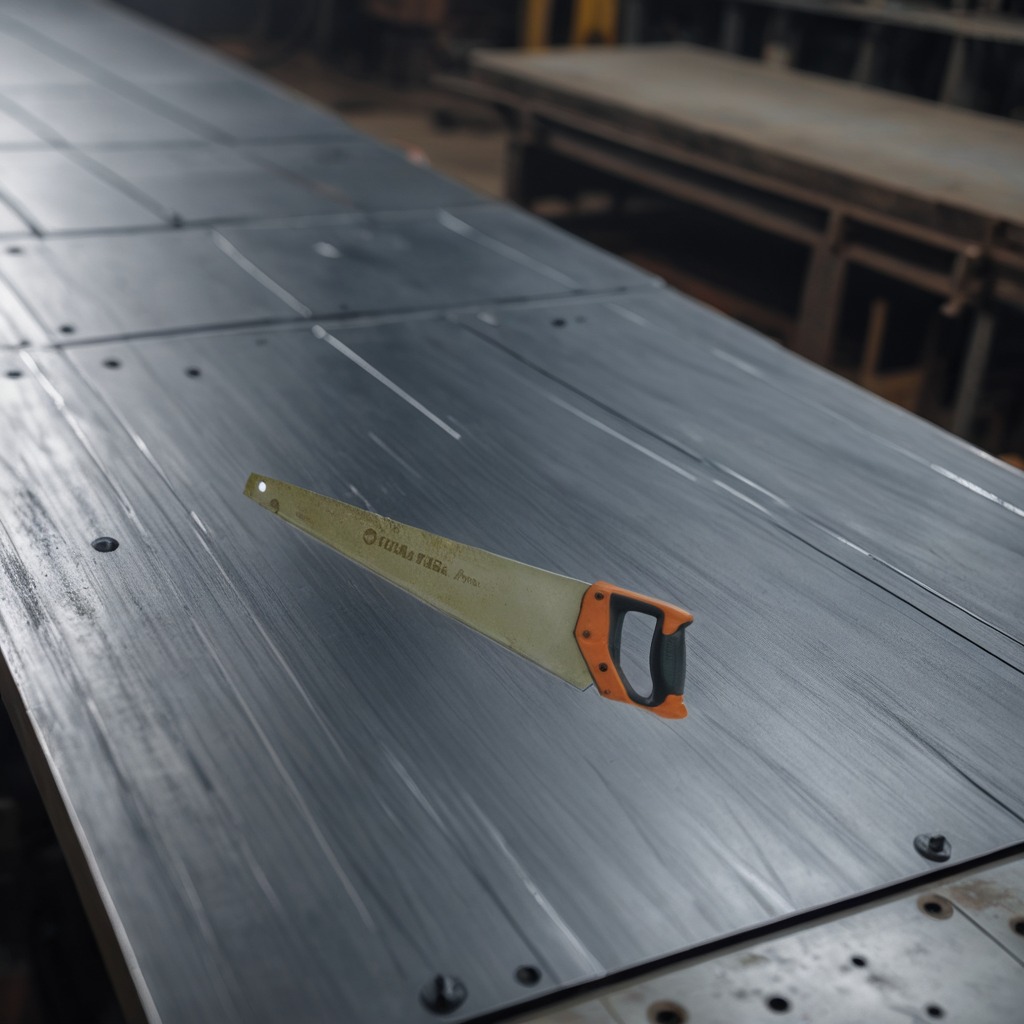
A metal saw lies on a cold steel table in a mining workshop.